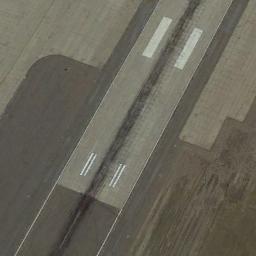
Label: runway